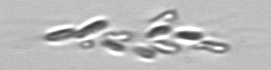
Label: Dinobryon